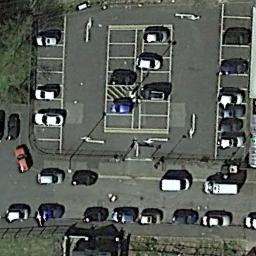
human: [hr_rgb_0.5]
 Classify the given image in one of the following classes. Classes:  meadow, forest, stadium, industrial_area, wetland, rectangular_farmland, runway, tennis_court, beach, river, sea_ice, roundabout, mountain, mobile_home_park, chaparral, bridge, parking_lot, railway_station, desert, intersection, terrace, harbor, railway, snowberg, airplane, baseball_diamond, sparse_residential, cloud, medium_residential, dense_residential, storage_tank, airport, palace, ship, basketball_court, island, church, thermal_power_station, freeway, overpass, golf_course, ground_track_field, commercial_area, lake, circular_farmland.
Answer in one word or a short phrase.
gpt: parking_lot